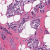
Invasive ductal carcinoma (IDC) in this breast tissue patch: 1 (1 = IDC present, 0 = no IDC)